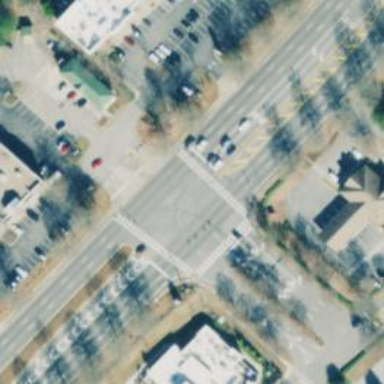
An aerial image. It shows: Zebra crossing on the road.